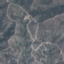
Land use / land cover class: HerbaceousVegetation